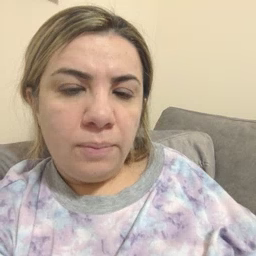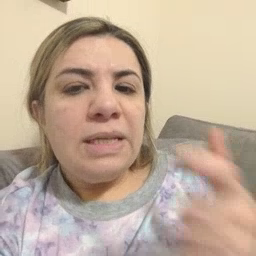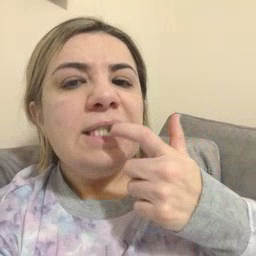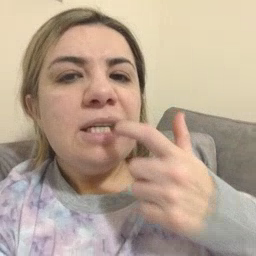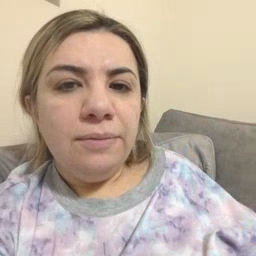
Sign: glasswindow